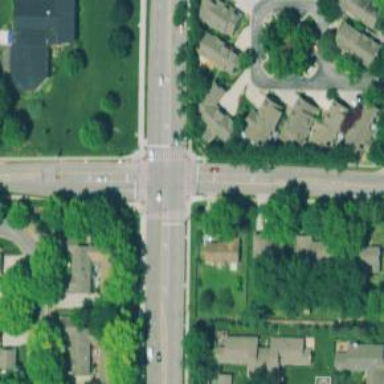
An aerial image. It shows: Solid crossing edge road marking.